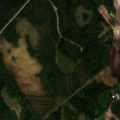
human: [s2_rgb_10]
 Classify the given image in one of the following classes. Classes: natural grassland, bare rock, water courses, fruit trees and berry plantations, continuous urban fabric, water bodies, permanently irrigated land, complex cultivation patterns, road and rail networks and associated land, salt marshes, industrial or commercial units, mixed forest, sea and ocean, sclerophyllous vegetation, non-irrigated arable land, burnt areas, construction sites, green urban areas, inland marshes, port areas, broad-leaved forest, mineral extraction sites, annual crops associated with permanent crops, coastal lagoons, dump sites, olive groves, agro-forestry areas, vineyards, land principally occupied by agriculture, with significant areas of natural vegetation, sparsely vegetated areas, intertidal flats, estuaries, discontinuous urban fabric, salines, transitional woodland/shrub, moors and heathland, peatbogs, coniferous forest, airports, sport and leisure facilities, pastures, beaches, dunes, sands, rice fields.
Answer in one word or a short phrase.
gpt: non-irrigated arable land, coniferous forest, mixed forest